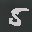
Label: 5